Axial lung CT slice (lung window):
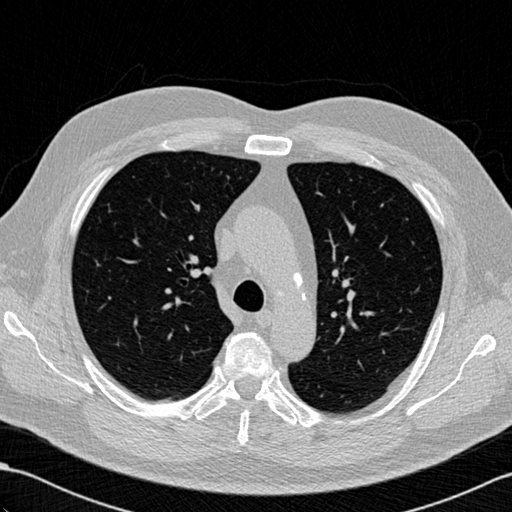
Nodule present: no